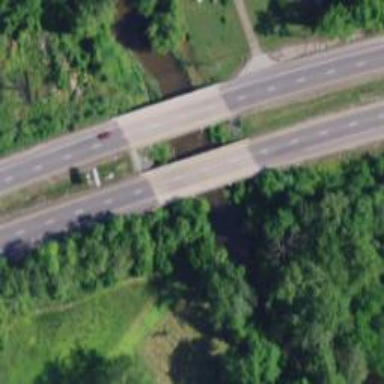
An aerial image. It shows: Trunk highway bridge.